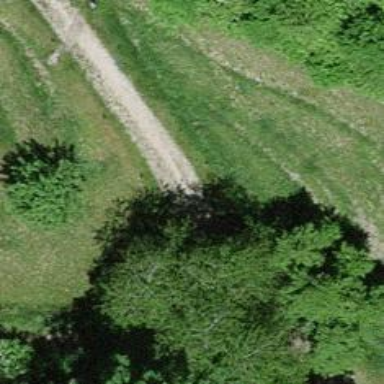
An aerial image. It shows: Track with grade 2 tracktype.